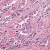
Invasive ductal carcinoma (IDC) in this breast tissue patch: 1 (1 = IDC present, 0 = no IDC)